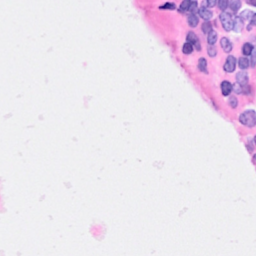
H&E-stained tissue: Breast